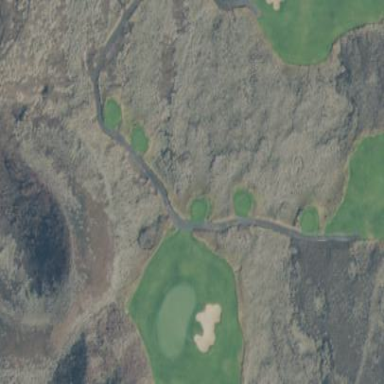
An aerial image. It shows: Area with grass used as rough in golf course.